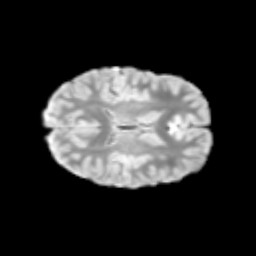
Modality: T2w
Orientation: axial
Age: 10
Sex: male
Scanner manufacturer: siemens
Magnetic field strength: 3 T
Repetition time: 3.8 s
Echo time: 0.07 s